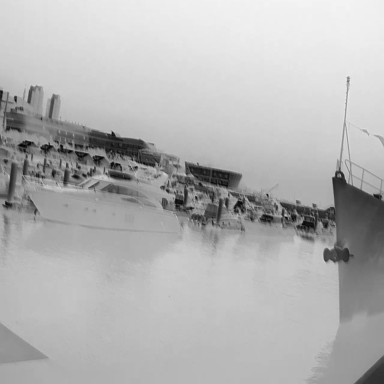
There are three objects shown in the infrared image, including two canoes, and a warship.